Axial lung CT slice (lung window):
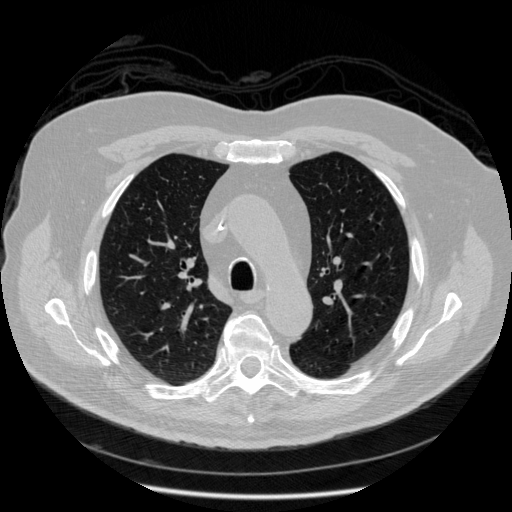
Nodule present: no